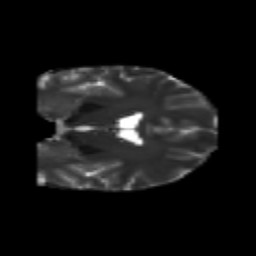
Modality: T2w
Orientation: coronal
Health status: healthy
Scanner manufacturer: philips
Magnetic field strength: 3 T
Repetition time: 6.964 s
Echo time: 0.092 s